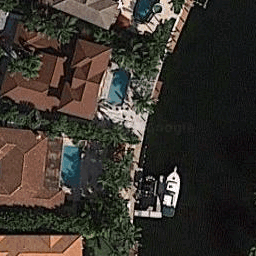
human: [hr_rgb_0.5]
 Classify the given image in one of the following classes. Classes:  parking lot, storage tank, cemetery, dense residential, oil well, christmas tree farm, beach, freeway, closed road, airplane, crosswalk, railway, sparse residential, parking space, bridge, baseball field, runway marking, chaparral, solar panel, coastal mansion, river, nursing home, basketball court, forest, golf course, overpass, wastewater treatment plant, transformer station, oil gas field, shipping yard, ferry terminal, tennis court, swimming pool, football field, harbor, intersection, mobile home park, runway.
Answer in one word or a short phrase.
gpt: coastal mansion